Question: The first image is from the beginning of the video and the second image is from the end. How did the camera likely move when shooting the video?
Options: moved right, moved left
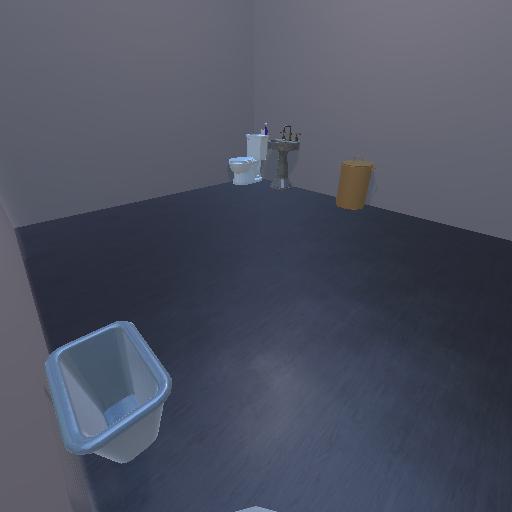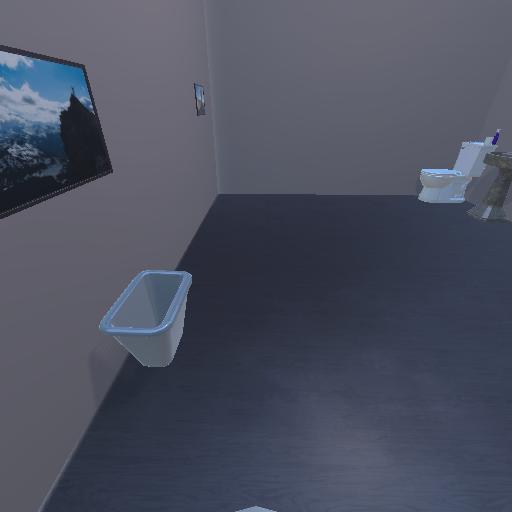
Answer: moved right